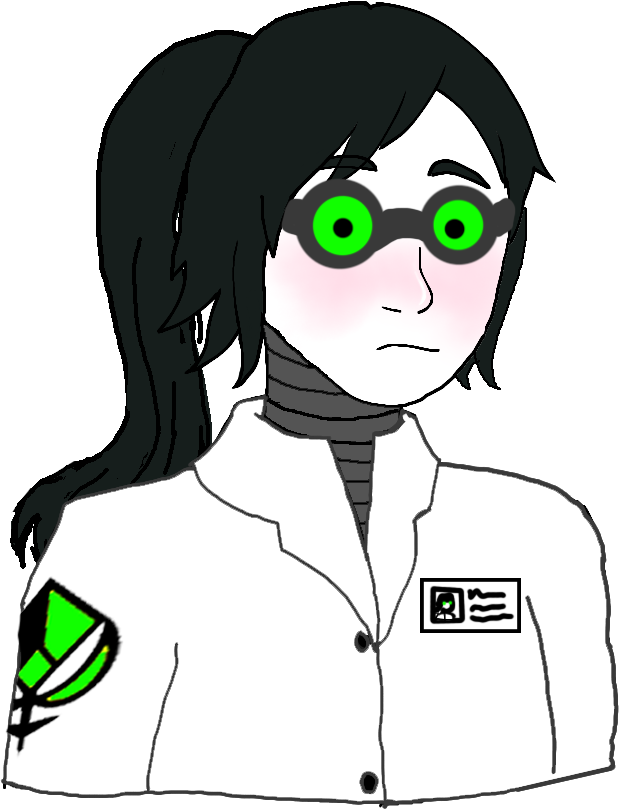
Label: 5_Doomer_Girl